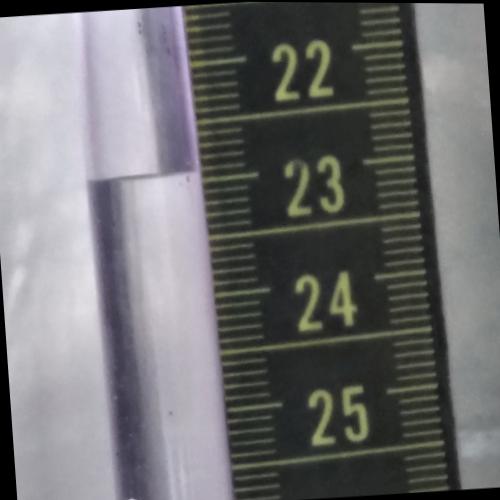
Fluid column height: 22.9 cm